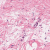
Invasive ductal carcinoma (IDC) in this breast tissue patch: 0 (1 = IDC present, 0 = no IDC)